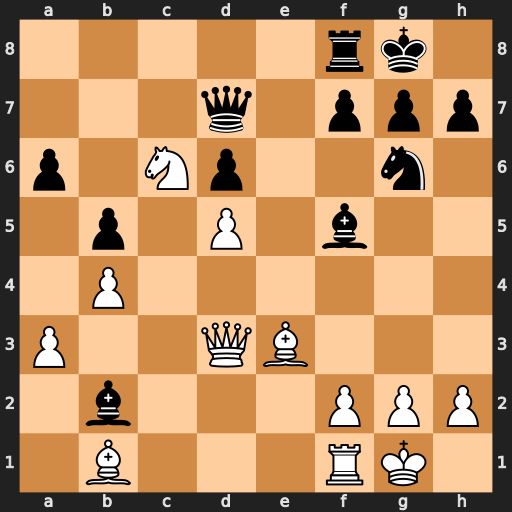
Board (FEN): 5rk1/3q1ppp/p1Np2n1/1p1P1b2/1P6/P2QB3/1b3PPP/1B3RK1
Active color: w
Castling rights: -
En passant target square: -
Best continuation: Qxf5 Qxf5 Bxf5